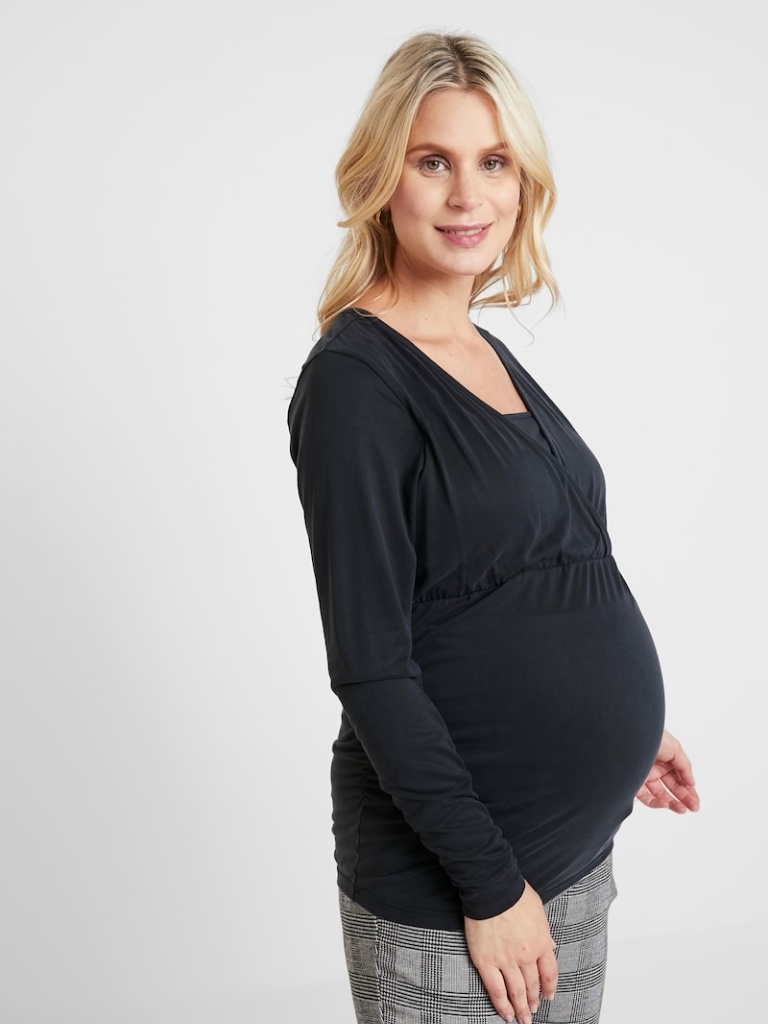
cotton relaxed a long-sleeved with the sleeves down hip length Untucked v-neck top